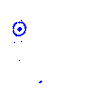
Particle: kaon